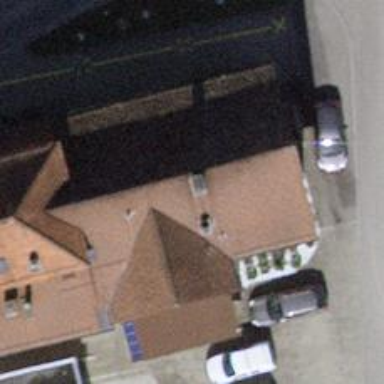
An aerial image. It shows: Restaurant.